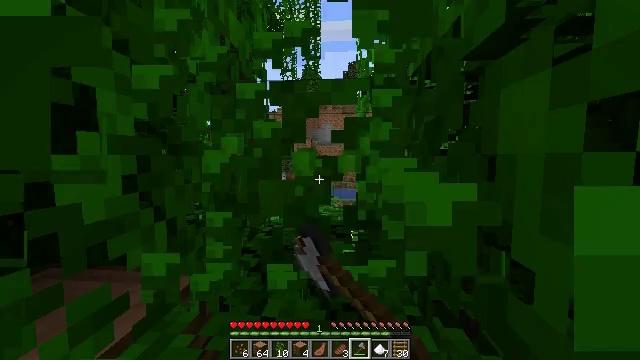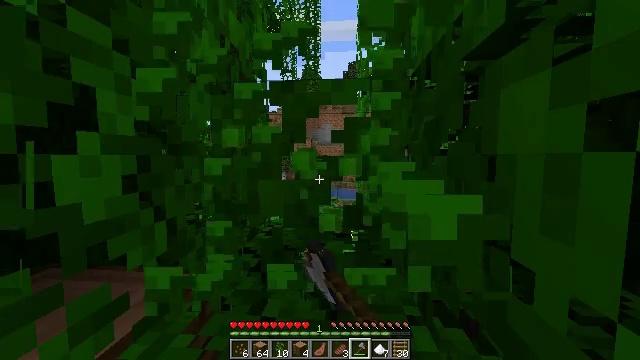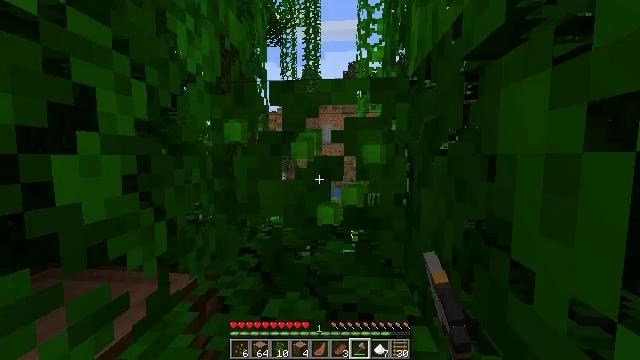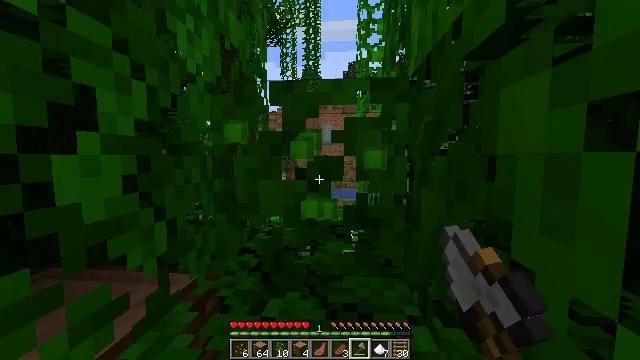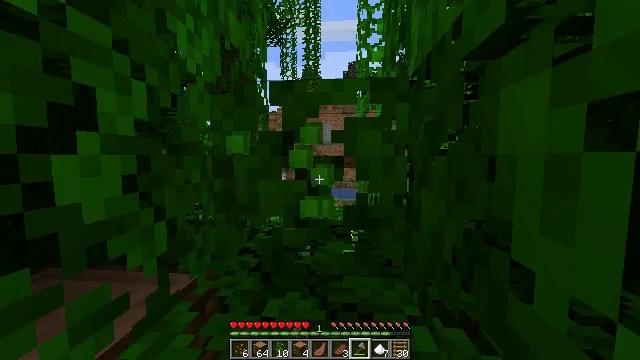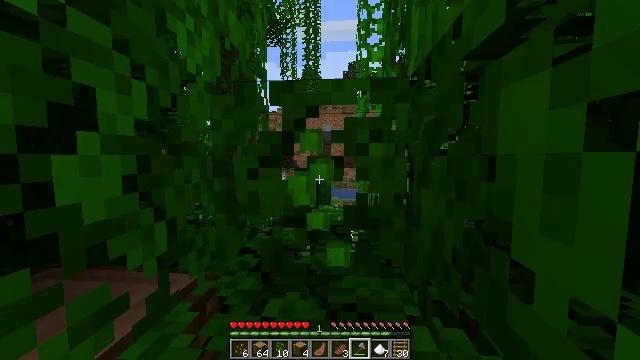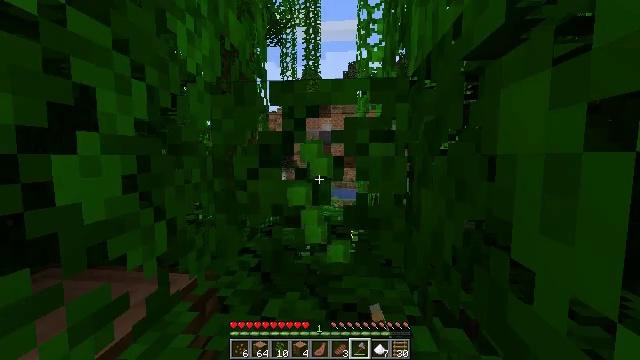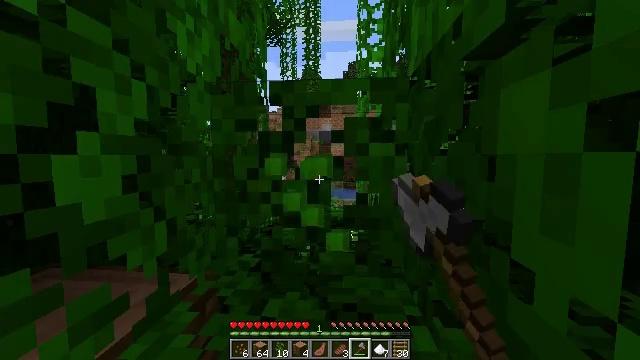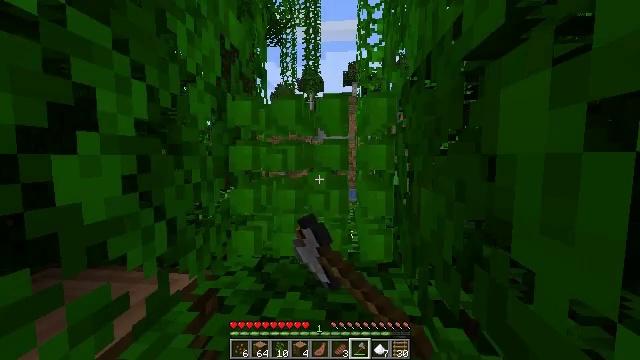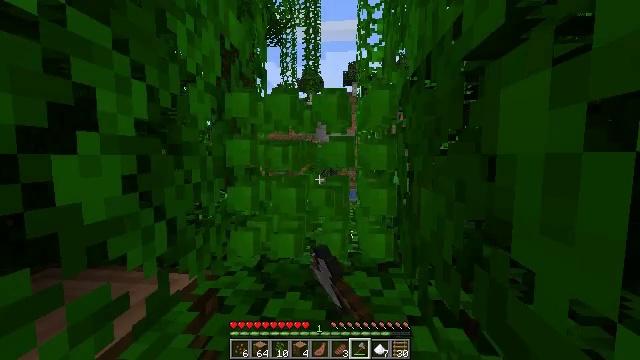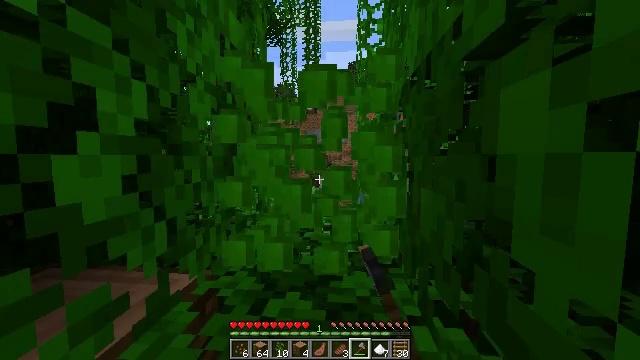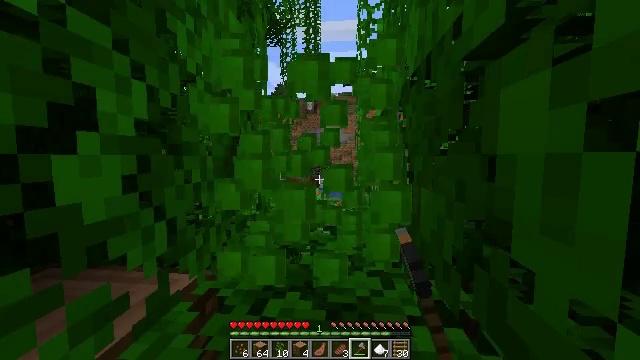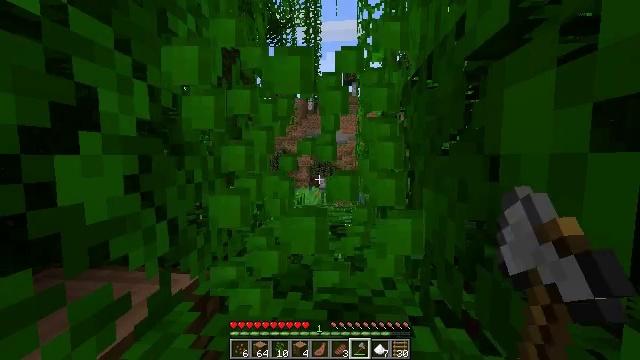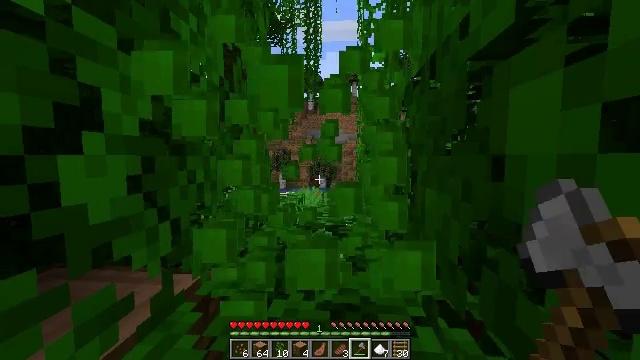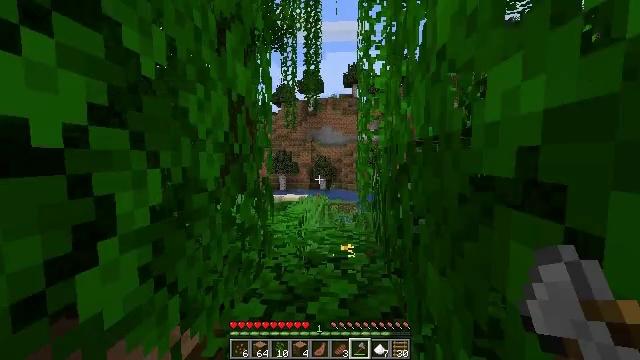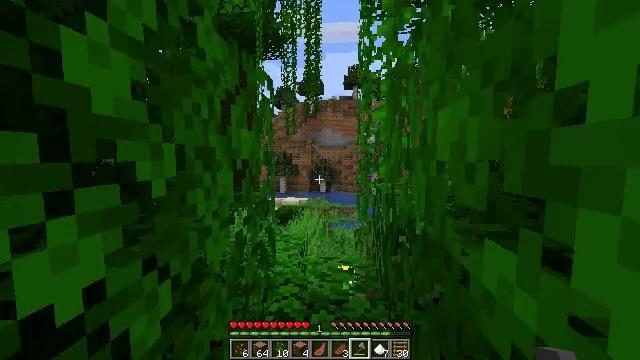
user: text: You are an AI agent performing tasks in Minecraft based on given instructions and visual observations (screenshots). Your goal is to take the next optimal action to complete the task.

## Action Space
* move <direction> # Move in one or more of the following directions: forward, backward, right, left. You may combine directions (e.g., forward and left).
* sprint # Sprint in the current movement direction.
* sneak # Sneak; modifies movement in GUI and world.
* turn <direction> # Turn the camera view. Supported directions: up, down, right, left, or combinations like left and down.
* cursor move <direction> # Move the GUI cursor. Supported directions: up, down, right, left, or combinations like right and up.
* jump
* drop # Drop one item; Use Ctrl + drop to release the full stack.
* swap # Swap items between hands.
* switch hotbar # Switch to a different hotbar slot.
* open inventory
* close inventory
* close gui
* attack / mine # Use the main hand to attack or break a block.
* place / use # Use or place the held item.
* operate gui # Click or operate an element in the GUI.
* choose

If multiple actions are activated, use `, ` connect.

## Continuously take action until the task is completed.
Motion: motion action
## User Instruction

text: Break the jungle leaves with your hand or shears.
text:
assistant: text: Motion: attack / mine
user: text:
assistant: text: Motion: attack / mine
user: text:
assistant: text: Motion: attack / mine
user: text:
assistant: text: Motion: attack / mine
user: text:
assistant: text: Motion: attack / mine
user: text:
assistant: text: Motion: attack / mine
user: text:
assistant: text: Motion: attack / mine
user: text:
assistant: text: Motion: attack / mine
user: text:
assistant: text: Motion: attack / mine
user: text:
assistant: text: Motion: attack / mine
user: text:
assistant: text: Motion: no_op
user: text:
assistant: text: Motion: move forward
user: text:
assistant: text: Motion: move forward
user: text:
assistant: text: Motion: move forward, jump
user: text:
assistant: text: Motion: move forward, jump
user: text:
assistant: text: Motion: move forward, turn right and down, jump
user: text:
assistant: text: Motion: move forward, turn right and down, jump
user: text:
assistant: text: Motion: move forward, turn right and down, jump
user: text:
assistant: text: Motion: move forward, turn right and down, jump
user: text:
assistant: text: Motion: move forward
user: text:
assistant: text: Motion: no_op
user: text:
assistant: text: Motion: no_op
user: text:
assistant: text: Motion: no_op
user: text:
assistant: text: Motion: no_op
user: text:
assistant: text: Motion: no_op
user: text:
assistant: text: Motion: turn left
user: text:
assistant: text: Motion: turn left
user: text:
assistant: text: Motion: move forward
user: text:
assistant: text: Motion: move forward
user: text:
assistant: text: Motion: move forward